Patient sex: M
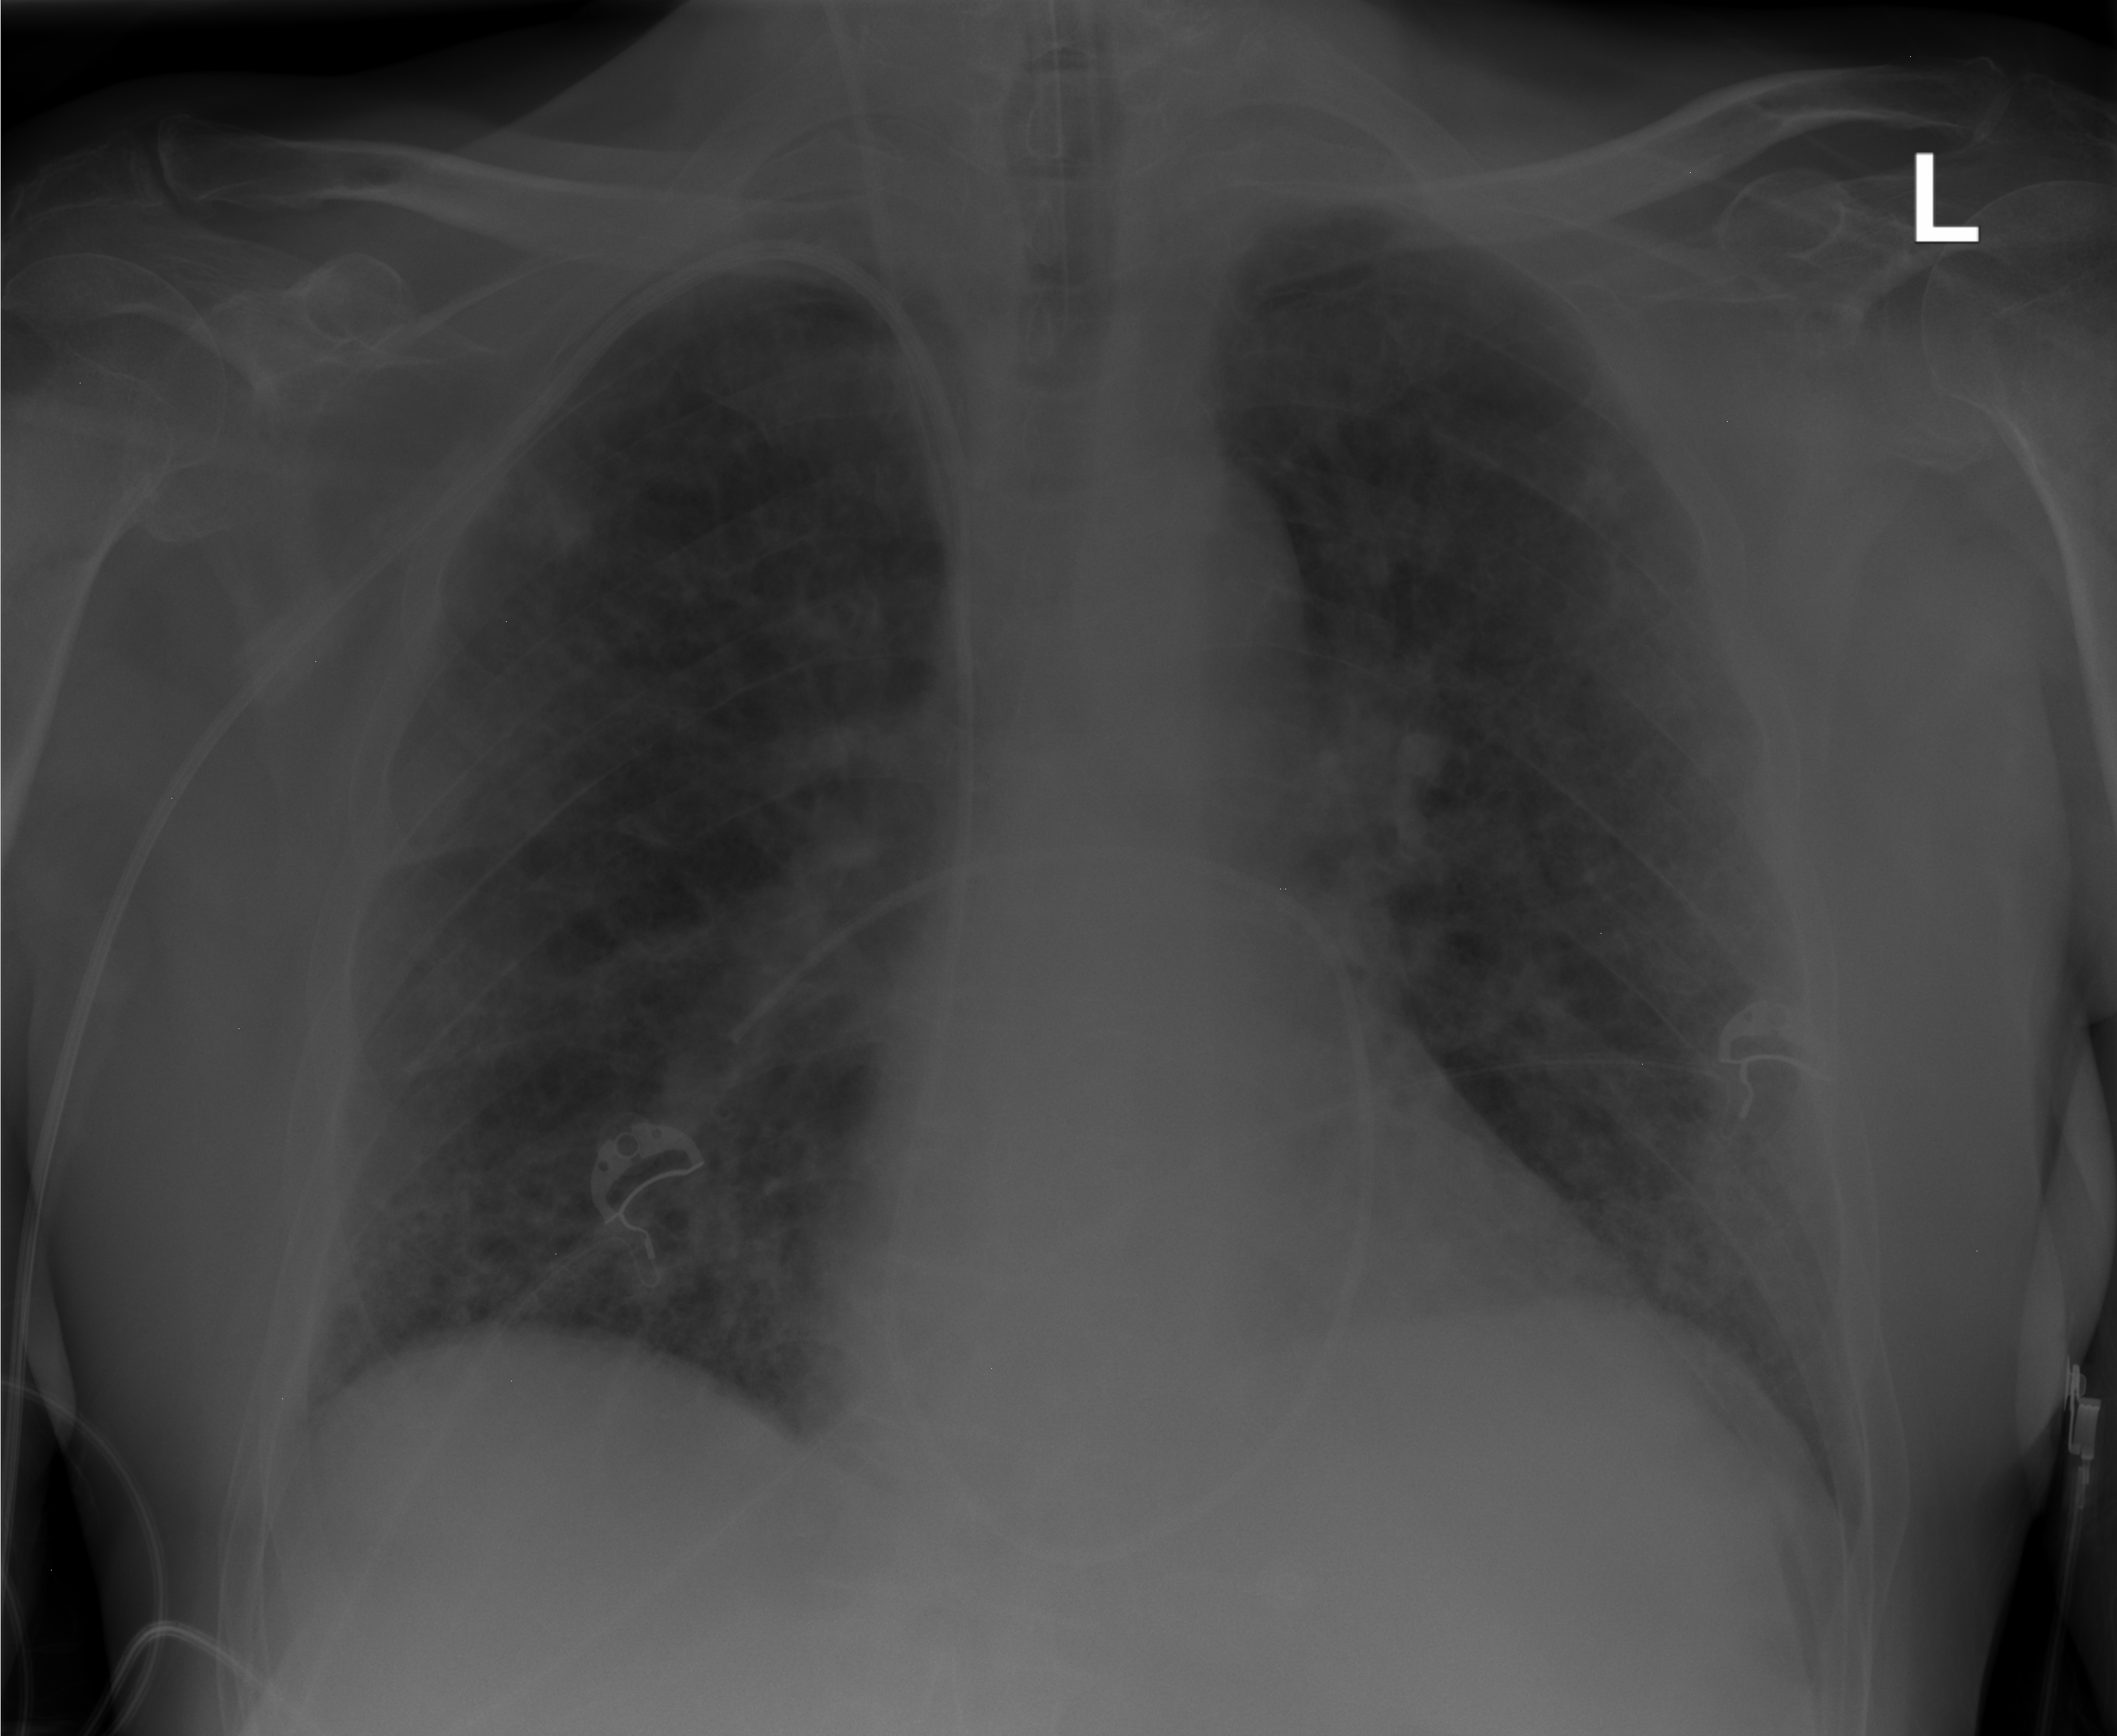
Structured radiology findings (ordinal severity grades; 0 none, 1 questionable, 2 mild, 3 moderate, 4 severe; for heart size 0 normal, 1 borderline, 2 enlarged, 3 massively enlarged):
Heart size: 0
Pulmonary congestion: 0
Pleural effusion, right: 0
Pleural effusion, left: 0
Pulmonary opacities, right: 2
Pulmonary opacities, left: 2
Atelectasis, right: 2
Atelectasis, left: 2